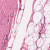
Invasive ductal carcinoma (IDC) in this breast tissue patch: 0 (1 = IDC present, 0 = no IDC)